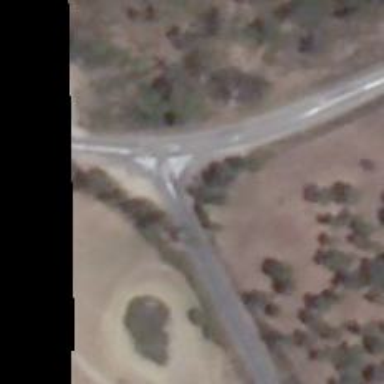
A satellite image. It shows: Secondary link road.